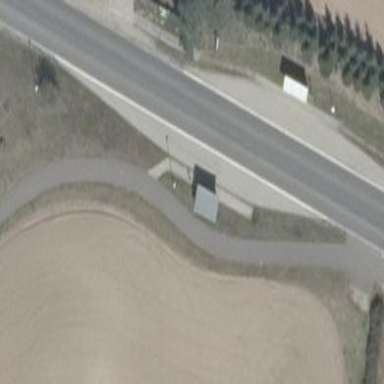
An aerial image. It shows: Bus stop area.